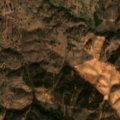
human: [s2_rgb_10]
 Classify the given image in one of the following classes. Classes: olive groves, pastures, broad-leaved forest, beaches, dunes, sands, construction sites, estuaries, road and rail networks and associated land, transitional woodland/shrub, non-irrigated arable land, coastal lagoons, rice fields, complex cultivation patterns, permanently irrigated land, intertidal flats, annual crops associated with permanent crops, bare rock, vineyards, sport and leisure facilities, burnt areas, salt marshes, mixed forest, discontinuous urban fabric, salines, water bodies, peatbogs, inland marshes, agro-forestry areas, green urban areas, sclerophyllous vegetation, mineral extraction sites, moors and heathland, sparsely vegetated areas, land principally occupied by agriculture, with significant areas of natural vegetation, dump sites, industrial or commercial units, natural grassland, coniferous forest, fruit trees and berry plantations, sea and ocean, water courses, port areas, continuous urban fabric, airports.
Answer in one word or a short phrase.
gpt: non-irrigated arable land, agro-forestry areas, broad-leaved forest, transitional woodland/shrub